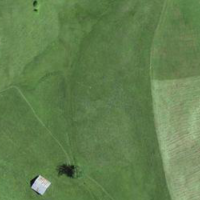
EUNIS habitat code: 24
Species observed at this site:
Cephalanthera longifolia